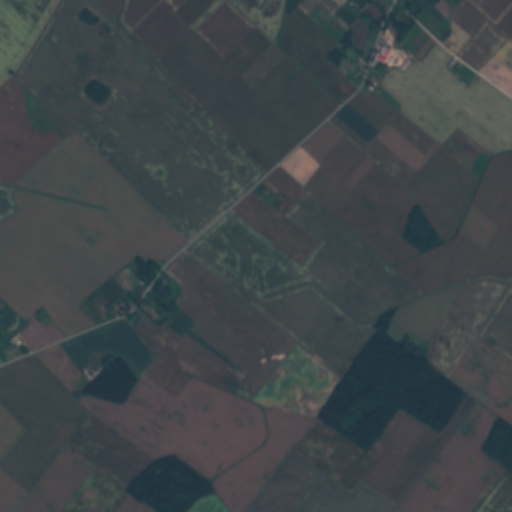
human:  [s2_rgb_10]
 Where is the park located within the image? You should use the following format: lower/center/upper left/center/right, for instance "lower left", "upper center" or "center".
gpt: The park is located in the center left of the image.
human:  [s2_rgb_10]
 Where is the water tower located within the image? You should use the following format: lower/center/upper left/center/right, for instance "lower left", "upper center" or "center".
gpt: The water tower is located in the upper right of the image.
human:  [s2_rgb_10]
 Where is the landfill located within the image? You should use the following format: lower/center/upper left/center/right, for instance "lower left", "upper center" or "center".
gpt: There is no landfill in the image.